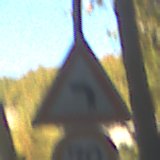
Verkehrszeichen: KurveLinks
Zusatzzeichen unten: Geschwindigkeit70
Umgebung: Outdoor, Urban
Tageszeit: Midday
Wetter: Clear
Licht: Natural
Jahreszeit: NotSpecified
Kontrast: LowContrast